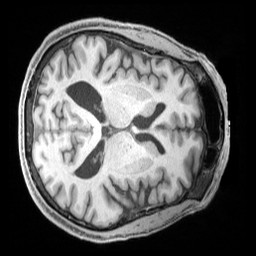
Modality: T1w
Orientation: axial
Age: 64
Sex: male